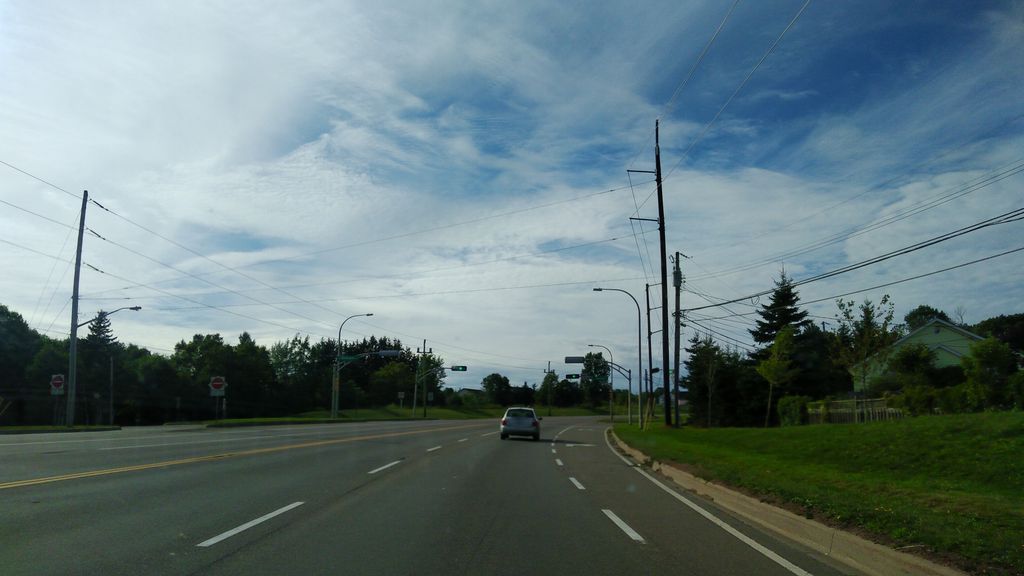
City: charlottetown